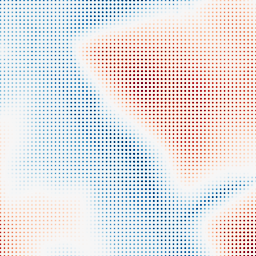
Category: multiscale
Decomposition family: dog_multiscale
Decomposition parameters: sigma_ratio: 2
n_scales: 6
base_sigma: 1
Upsampling method: sinc_blackman
Upsampling parameters: scale: 8
kernel_size: 4
Upsampling scale: 8